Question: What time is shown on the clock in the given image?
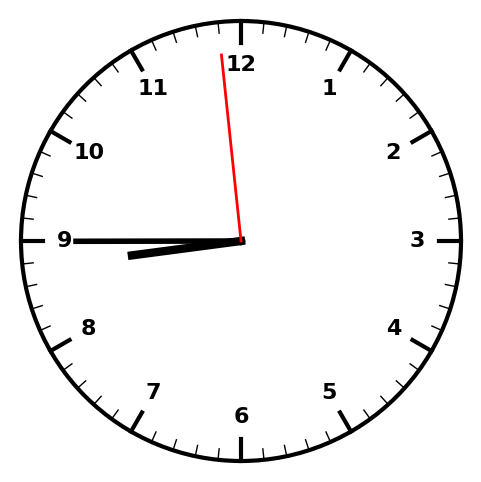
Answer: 08:44:59